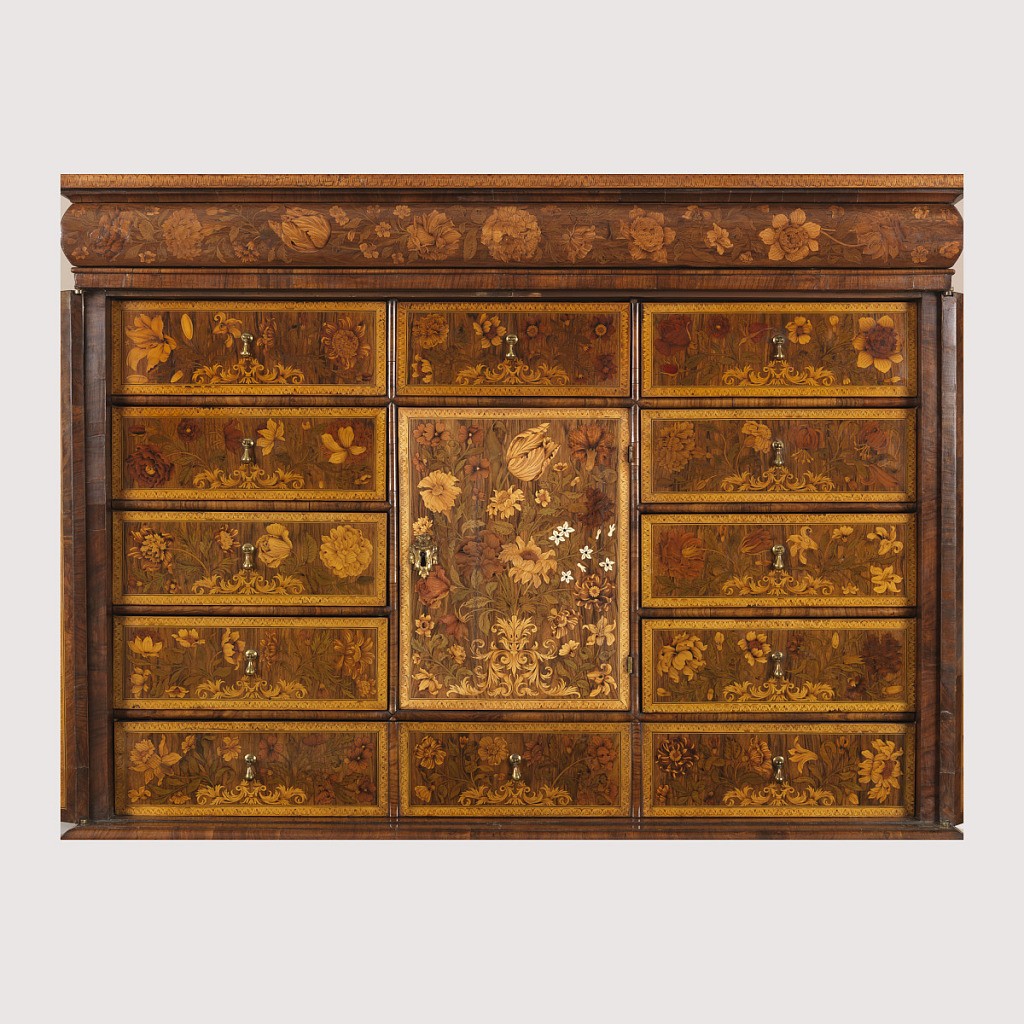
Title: Cabinet on Stand
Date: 1675–1700
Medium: oak, walnut, softwood, bone, brass (alloy)
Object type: cabinet
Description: Cabinet on stand with floral marquetry veneer. Cabinet fronted by two large doors with brass lock plates that open to reveal twelve small interior drawers, each with brass pull, and one cupboard door with brass lock plate, all veneered with floral marquetry. Long narrow drawer in cornice molding on top. Stand has long narrow drawer with two brass pulls and one lock plate, supported by six scrolled legs with curved stretchers and bun feet with metal casters.